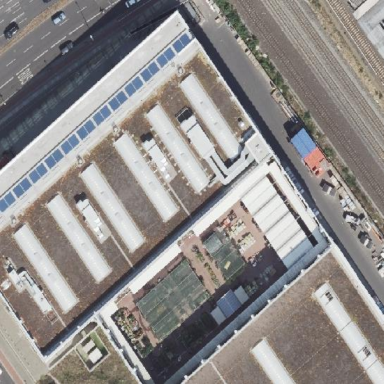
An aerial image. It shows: Office building with flat roof.